This grayscale texture is a bearing vibration snapshot reshaped row-by-row into a square image. Classify the bearing condition as one of: normal, inner_race, outer_race, ball.
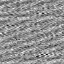
Answer: normal